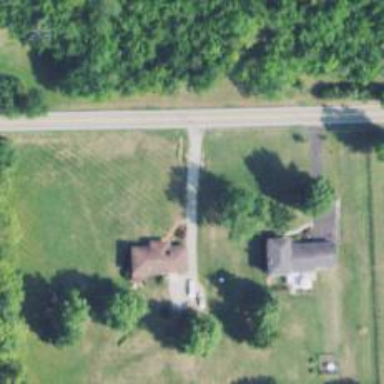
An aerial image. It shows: Driveway.